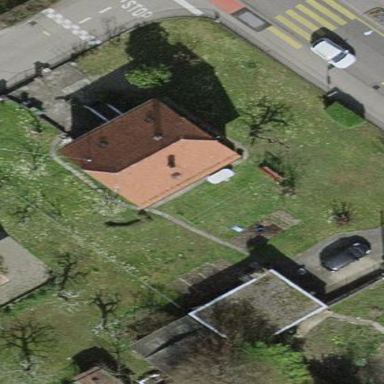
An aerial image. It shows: Garden surrounded by fence.